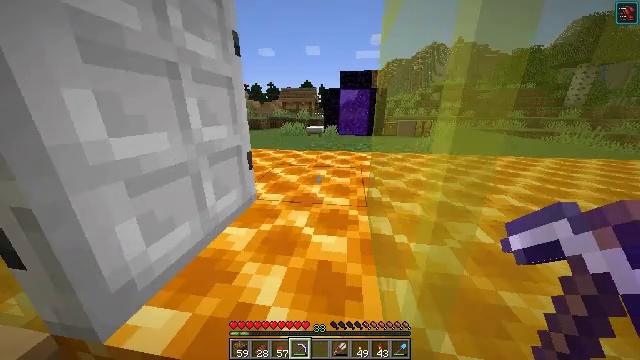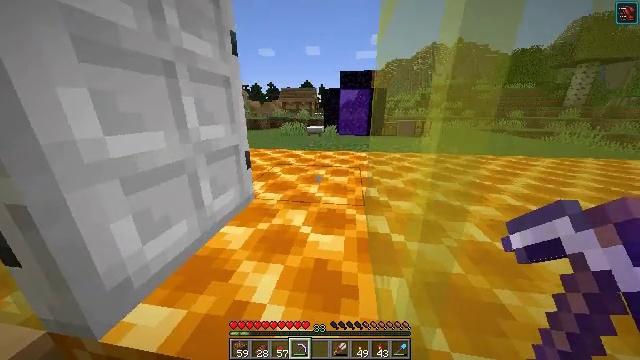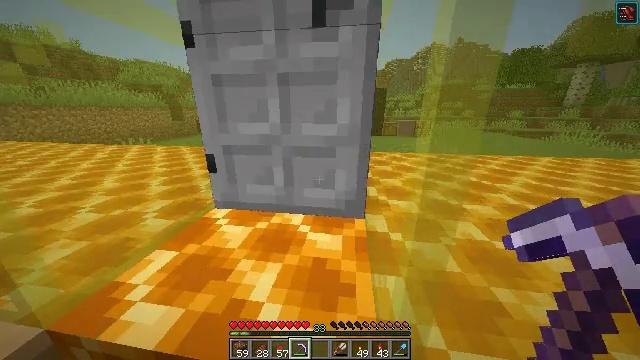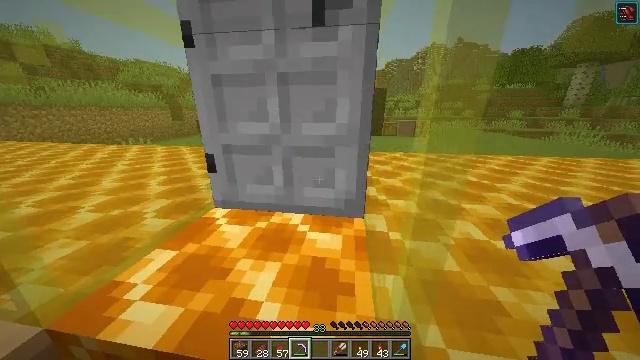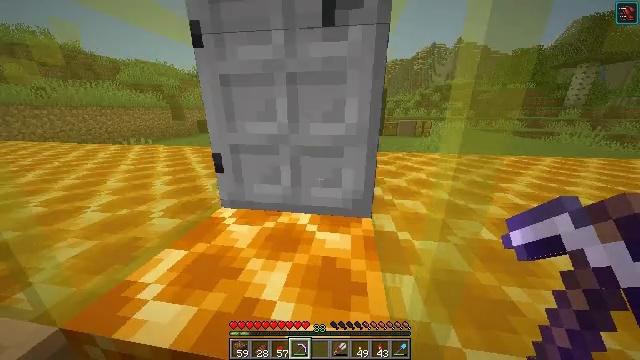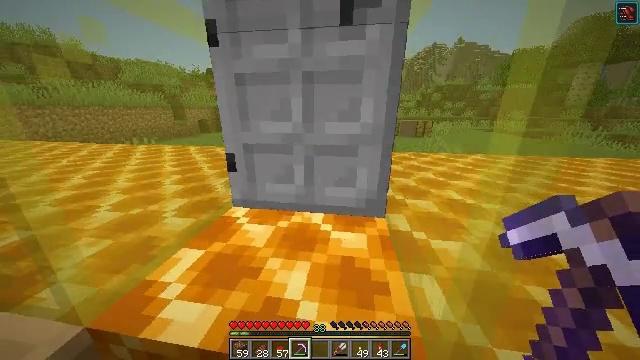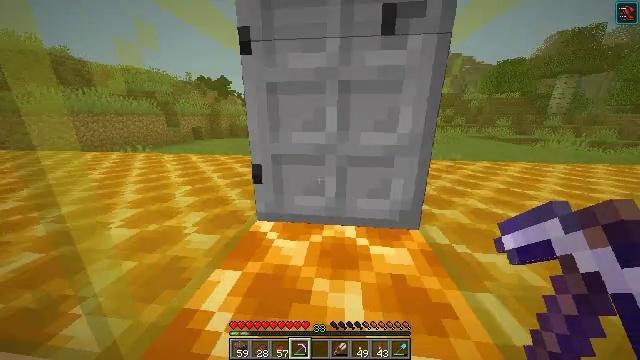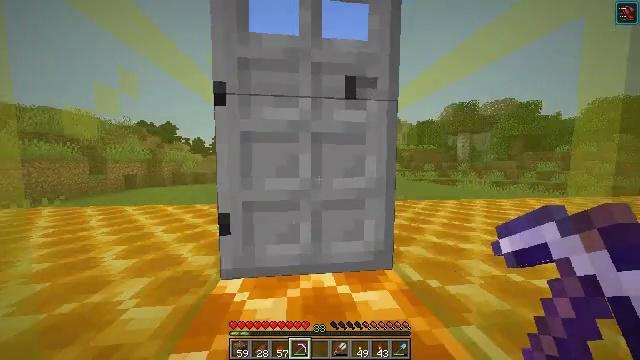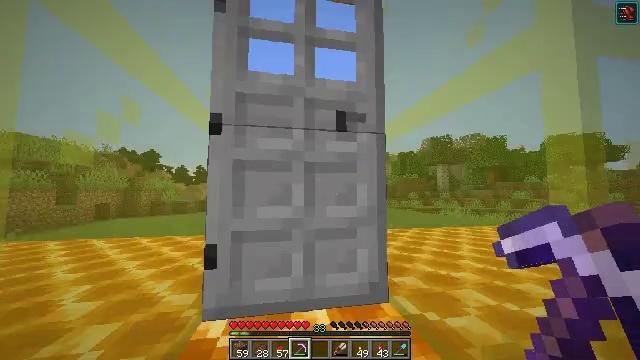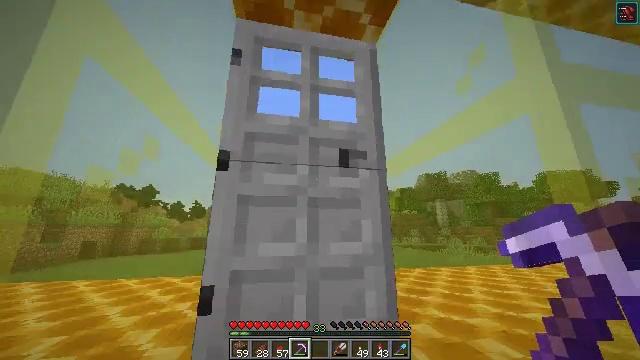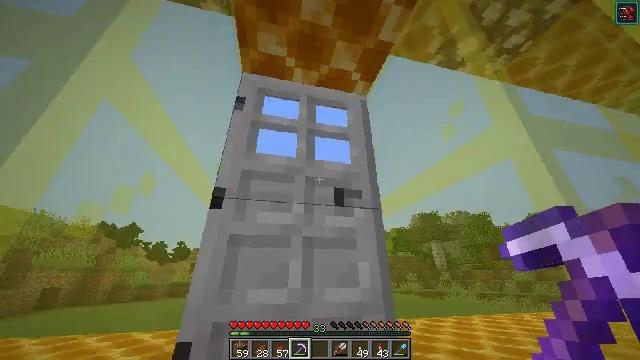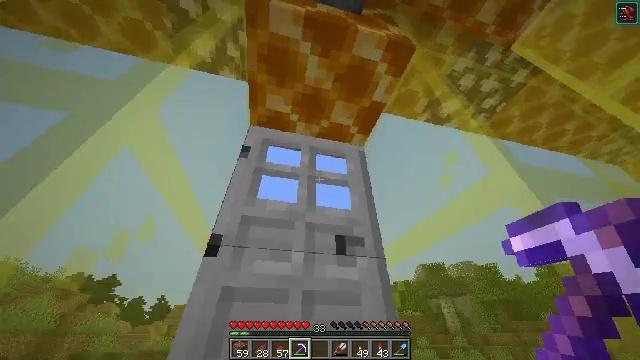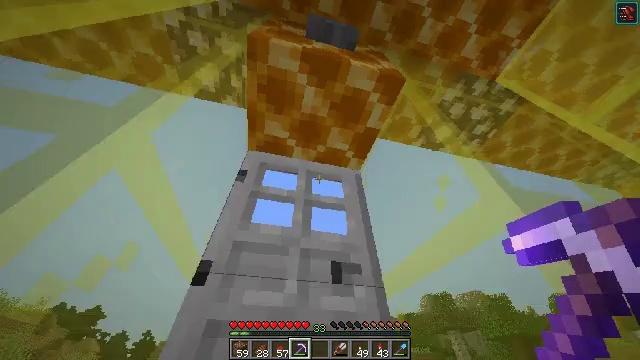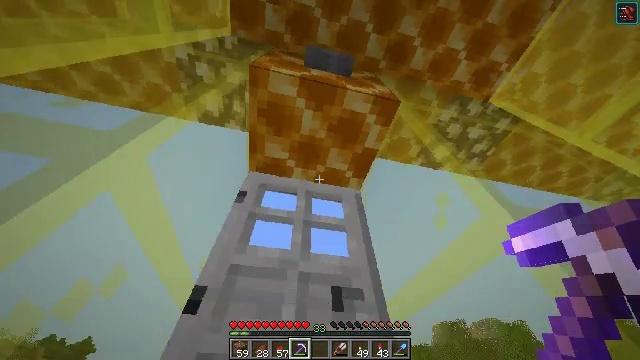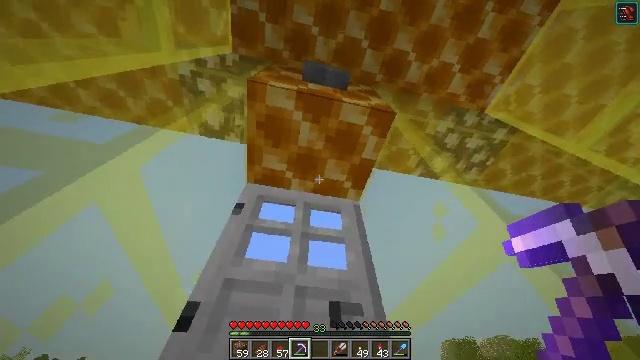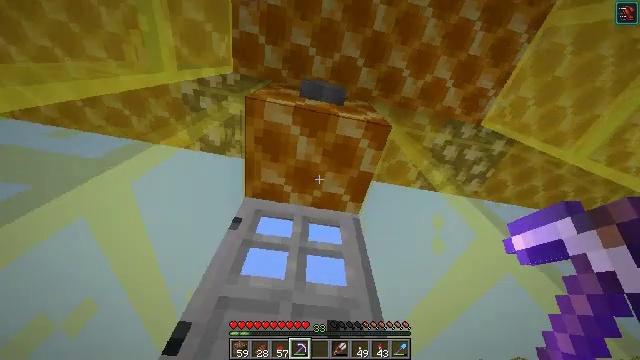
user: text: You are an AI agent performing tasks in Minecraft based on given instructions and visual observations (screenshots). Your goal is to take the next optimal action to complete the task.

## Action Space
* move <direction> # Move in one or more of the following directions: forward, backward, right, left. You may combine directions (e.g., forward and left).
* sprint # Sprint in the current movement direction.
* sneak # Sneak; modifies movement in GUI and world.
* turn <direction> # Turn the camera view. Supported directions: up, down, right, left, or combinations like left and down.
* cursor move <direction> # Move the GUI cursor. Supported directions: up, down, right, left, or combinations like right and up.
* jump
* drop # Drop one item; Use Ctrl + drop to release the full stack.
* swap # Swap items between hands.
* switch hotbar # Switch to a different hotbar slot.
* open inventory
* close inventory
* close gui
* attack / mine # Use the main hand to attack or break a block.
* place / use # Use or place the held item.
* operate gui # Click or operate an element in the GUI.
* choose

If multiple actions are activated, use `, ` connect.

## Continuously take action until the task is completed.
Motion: motion action
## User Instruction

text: Create a honeycomb block using the crafting table.
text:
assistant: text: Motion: no_op
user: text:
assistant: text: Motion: no_op
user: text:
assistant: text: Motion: no_op
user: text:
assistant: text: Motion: move left
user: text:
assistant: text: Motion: move forward and move left
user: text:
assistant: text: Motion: move forward, turn right and up
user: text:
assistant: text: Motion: turn right and up
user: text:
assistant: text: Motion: turn right and up
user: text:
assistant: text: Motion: turn up
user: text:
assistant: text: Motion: turn right and up
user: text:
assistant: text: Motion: turn up
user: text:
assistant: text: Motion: move forward, turn up
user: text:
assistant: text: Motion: move forward, turn left and up
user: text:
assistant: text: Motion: turn up
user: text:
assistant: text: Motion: turn up
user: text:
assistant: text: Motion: turn left and up
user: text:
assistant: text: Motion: turn left and up
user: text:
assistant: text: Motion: turn left and up
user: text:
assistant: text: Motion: turn left and up
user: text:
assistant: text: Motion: turn up
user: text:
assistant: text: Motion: turn up
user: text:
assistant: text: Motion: no_op
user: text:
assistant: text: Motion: no_op
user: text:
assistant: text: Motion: no_op
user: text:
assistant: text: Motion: no_op
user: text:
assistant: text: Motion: use / place
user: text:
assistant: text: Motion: use / place
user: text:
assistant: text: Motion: turn right and down
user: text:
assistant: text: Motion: turn right and down
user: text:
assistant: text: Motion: turn right and down